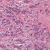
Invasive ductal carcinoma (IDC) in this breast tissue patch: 1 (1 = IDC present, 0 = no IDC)